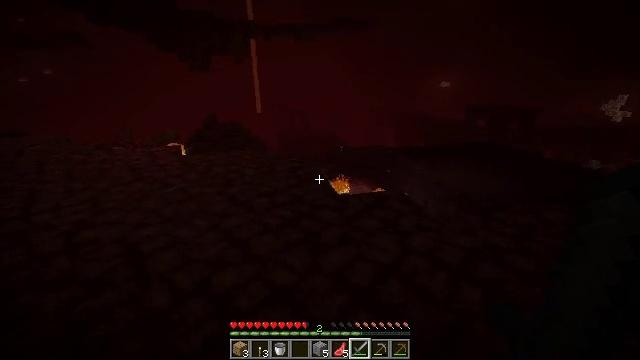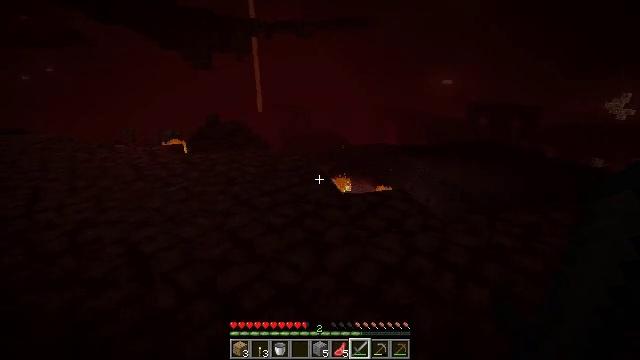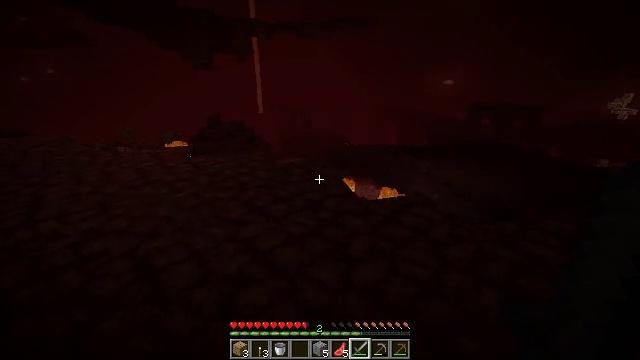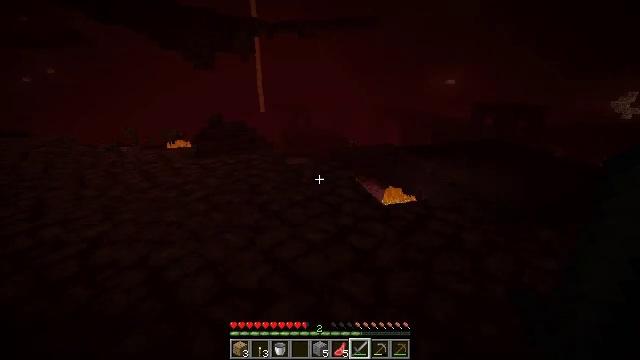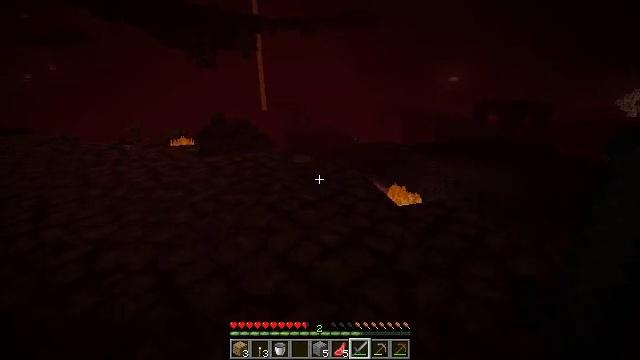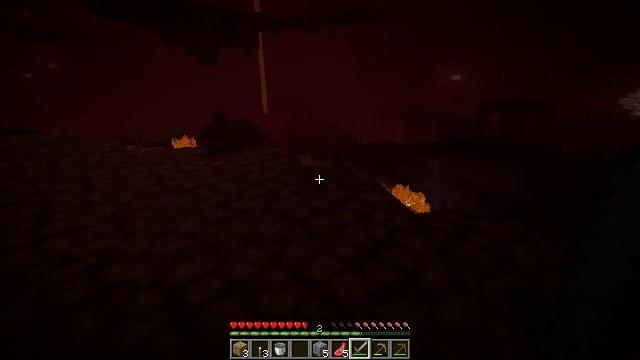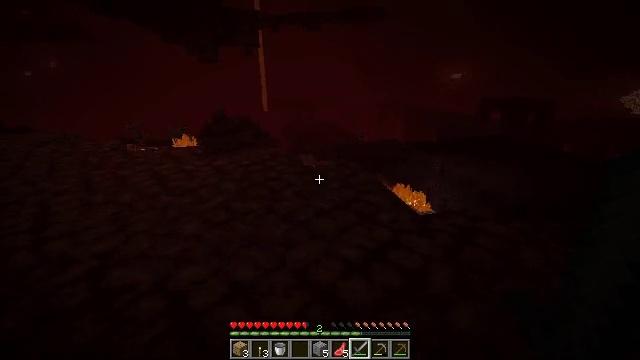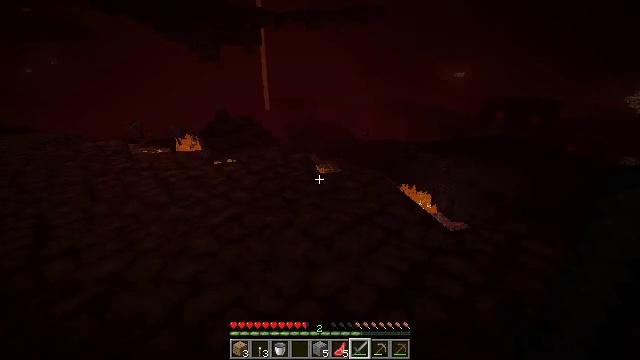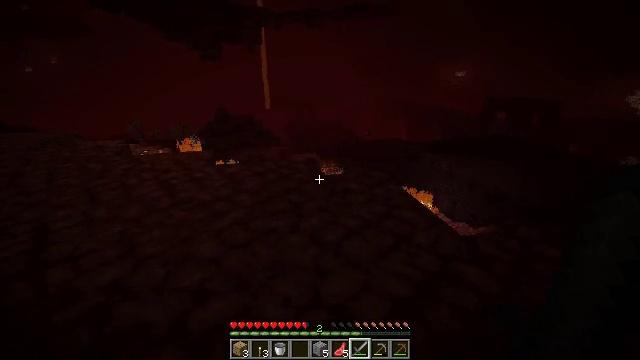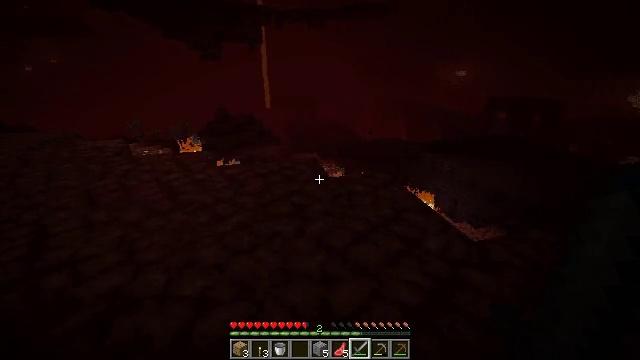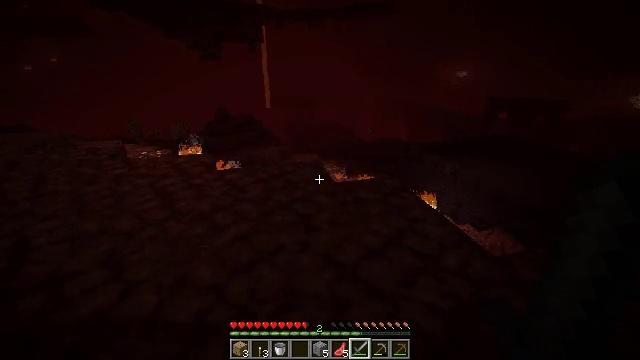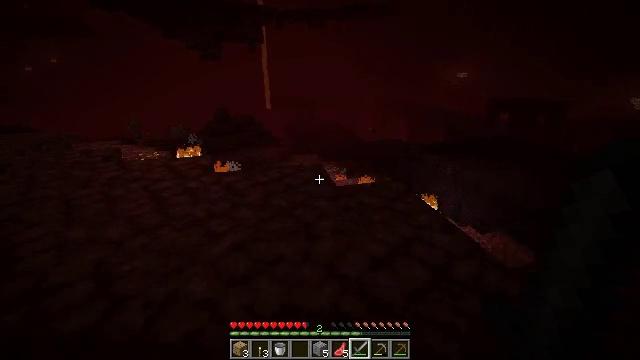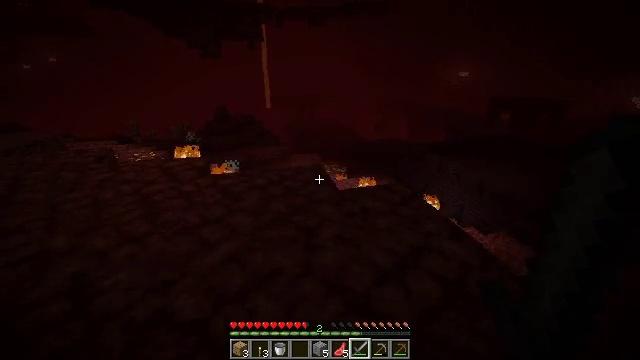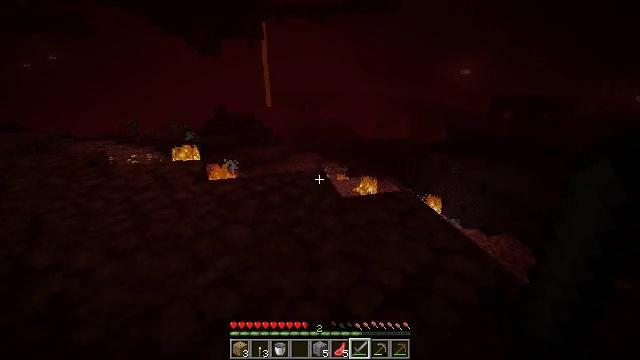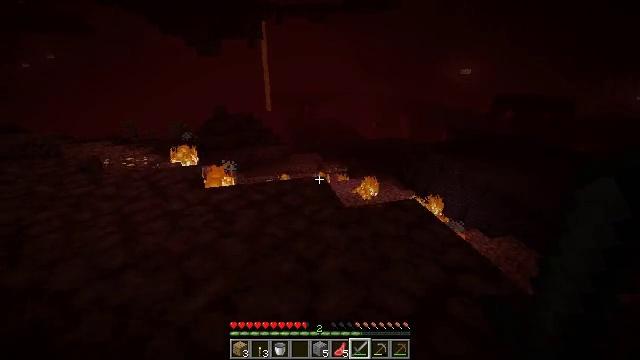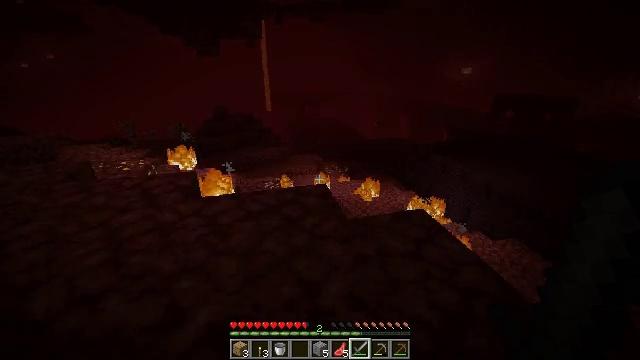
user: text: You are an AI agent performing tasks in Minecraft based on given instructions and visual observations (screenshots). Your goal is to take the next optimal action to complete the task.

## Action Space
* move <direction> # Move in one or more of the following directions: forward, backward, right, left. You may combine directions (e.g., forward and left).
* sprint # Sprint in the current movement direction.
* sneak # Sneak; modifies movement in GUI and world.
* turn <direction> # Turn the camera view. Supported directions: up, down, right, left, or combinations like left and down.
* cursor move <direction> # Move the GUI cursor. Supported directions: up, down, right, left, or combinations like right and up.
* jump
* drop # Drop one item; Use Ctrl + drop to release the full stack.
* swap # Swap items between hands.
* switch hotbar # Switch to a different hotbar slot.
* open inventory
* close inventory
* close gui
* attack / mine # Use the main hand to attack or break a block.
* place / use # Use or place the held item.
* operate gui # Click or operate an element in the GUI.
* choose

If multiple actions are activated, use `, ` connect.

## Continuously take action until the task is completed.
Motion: motion action
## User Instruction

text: Attack the nether bricks to collect them.
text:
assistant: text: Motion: move forward and move left
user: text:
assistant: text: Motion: move forward and move left
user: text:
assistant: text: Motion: move forward and move left
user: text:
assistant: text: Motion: move forward and move left
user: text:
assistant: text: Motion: move forward and move left
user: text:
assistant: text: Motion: move forward and move left
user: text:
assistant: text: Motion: move forward and move left
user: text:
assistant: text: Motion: move forward and move left
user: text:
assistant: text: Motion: move forward
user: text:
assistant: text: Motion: move forward
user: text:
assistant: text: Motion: move forward
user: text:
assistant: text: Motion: move forward
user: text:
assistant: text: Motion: move forward
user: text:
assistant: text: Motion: move forward
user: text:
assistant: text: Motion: move forward
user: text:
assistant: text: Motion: move forward
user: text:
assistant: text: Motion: move forward
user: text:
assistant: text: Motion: move forward
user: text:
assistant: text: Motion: move forward
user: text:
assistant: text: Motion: move forward
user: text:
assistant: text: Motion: move forward
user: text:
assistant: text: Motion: move forward
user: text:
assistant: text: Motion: no_op
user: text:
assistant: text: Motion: no_op
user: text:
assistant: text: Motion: no_op
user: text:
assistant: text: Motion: no_op
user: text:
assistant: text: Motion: no_op
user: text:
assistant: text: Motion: no_op
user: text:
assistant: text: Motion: no_op
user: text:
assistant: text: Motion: no_op